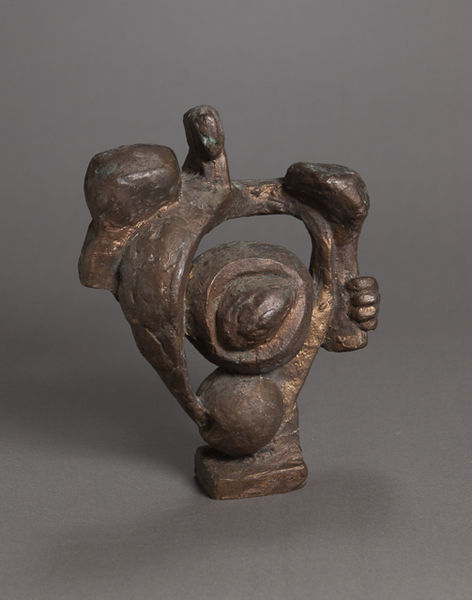
Titel: Composition, Composition
Künstler: Ernst Neizvestnyi (Neizvestny)
Standort: Amherst (Massachusetts, USA)
Institution: Mead Art Museum, Amherst College
Schlagwörter: face, gold, golden, modern, old, brown, hand, african, greek, man, rock, rocks, stone, head, orange, metal, oval, sculpture, spiral, statue, abstract, small, human, mann, ancient, shoulder, antique, art, circle, ceramic, rose, fingers, god, figure, strong, opening, bronze, structure, three dimensional, tan, round, open, hammer, body, fist, modern art, ball, belly button, penis, stomach, base, shape, triangle, copper, heart, sculture, middle, plastik, fuck, skulptur, kreis, mensch, clay, hole, bal, non-western, human figure, es, modrn, african statue, 3d, feat, akjfkdja, dsajkfjdskafkda[, fjsaifjdklsafjopsdoafads\fiidsafdhsalfds, afdsaf, polished, open\, small head, faust, figut, tarnished, tarnish